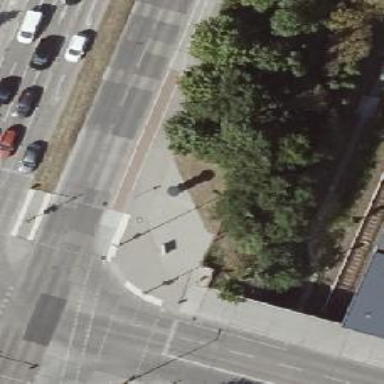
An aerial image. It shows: Path with sidewalk beside it. The cycleway surface is asphalt.